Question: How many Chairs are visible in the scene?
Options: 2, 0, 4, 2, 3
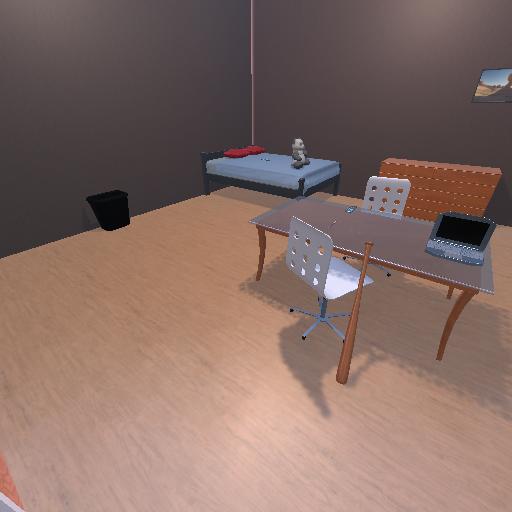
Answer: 2